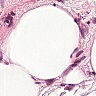
Metastatic tissue present: no